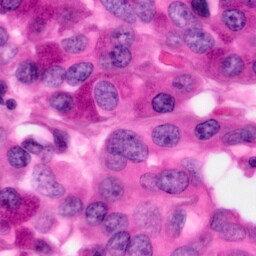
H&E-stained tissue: Pancreatic